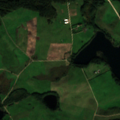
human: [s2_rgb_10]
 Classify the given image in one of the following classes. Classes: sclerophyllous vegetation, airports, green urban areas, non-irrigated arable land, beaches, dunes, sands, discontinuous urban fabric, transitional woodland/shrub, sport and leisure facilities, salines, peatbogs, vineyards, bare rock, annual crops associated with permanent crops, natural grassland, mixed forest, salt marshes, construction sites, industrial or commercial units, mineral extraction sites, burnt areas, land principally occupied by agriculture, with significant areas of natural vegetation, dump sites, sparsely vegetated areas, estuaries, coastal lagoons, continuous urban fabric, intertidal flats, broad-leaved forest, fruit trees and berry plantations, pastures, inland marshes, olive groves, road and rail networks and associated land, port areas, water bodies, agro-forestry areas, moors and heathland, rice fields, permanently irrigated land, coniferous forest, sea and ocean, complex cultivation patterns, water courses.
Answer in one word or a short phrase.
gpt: non-irrigated arable land, pastures, complex cultivation patterns, land principally occupied by agriculture, with significant areas of natural vegetation, mixed forest, water bodies